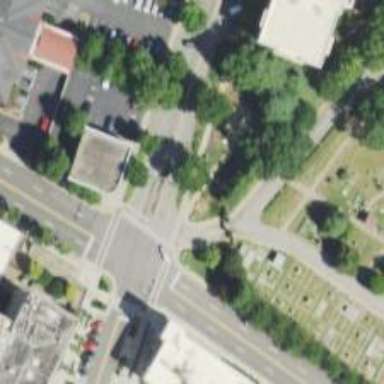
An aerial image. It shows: Memorial site with historic significance.